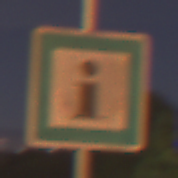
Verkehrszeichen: Informationsstelle
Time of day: Night
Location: Outdoor (Suburban)
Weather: PartlyCloudy
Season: NotSpecified
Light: Artificial